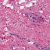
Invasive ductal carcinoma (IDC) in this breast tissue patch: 0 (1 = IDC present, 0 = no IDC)